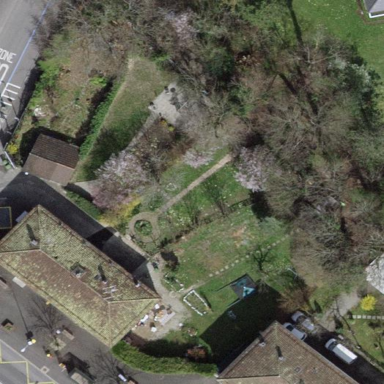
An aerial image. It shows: Garden surrounded by fence.